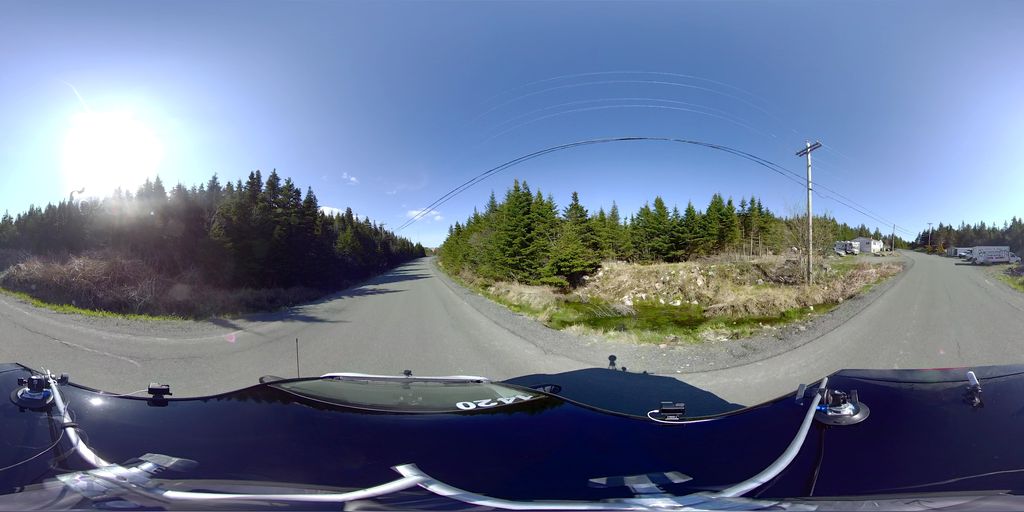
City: st_johns